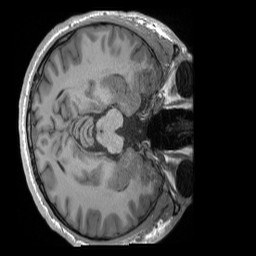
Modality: T1w
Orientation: axial
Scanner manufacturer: siemens
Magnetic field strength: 3 T
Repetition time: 2.4 s
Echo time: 0.00224 s